Question: I'm looking for a solution (hopefully pure Bootstrap, without any custom CSS) for a grid problem.
I want to change from a mobile layout to a desktop layout as shown in the image.

The code I have currently looks like this
'''
<div class="row">
<div class="col-xs-4">
Content A
</div>
<div class="col-xs-8">
<div>Content B</div>
<div>Content C</div>
</div>
</div>
'''
I don't know how I can move B to be at the top and have A/C next to each other. I've tried a variety of different push/pull and col-md-* ideas, but they end up either breaking the mobile layout or causing A/B to disappear.
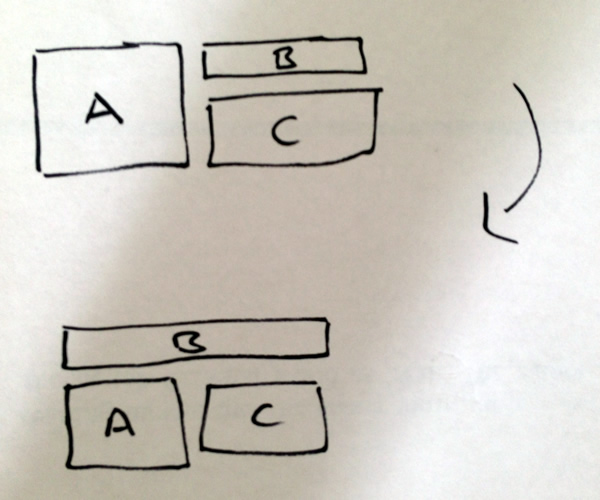
Answer: Found a way to do it.
'''
<div class="row">
<div class="col-xs-8 col-sm-12 col-xs-push-4 col-sm-push-0">
Content B
</div>
<div class="col-sm-6 col-xs-4 col-xs-pull-8 col-sm-pull-0">
Content A
</div>
<div class="col-sm-6 col-xs-8 col-xs-push-4 col-sm-push-0">
Content C
</div>
</div>
'''